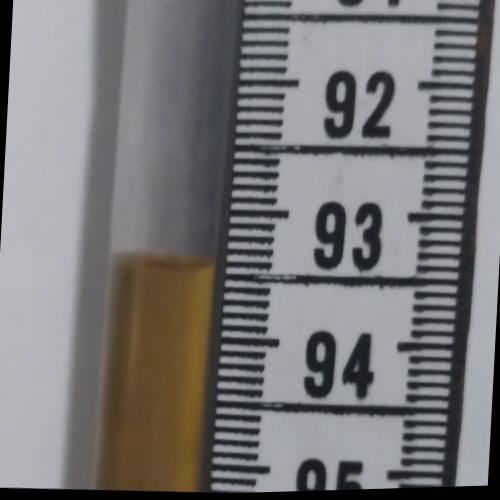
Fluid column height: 93.4 cm